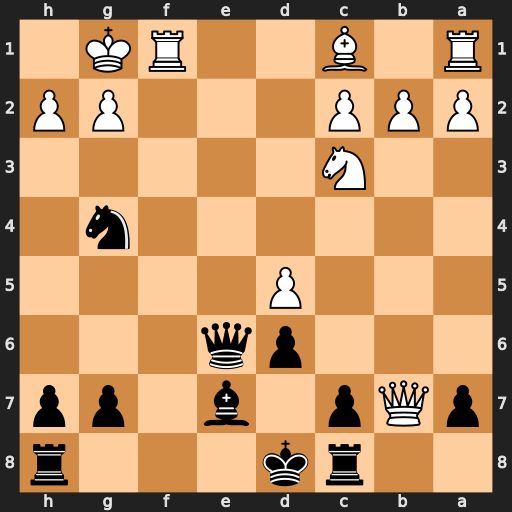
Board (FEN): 2rk3r/pQp1b1pp/3pq3/3P4/6n1/2N5/PPP3PP/R1B2RK1
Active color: b
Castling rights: -
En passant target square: -
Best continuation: Qe5 Bf4 Qd4+ Kh1 Nf2+ Rxf2 Qxf2 Nb5 Qb6